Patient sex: M
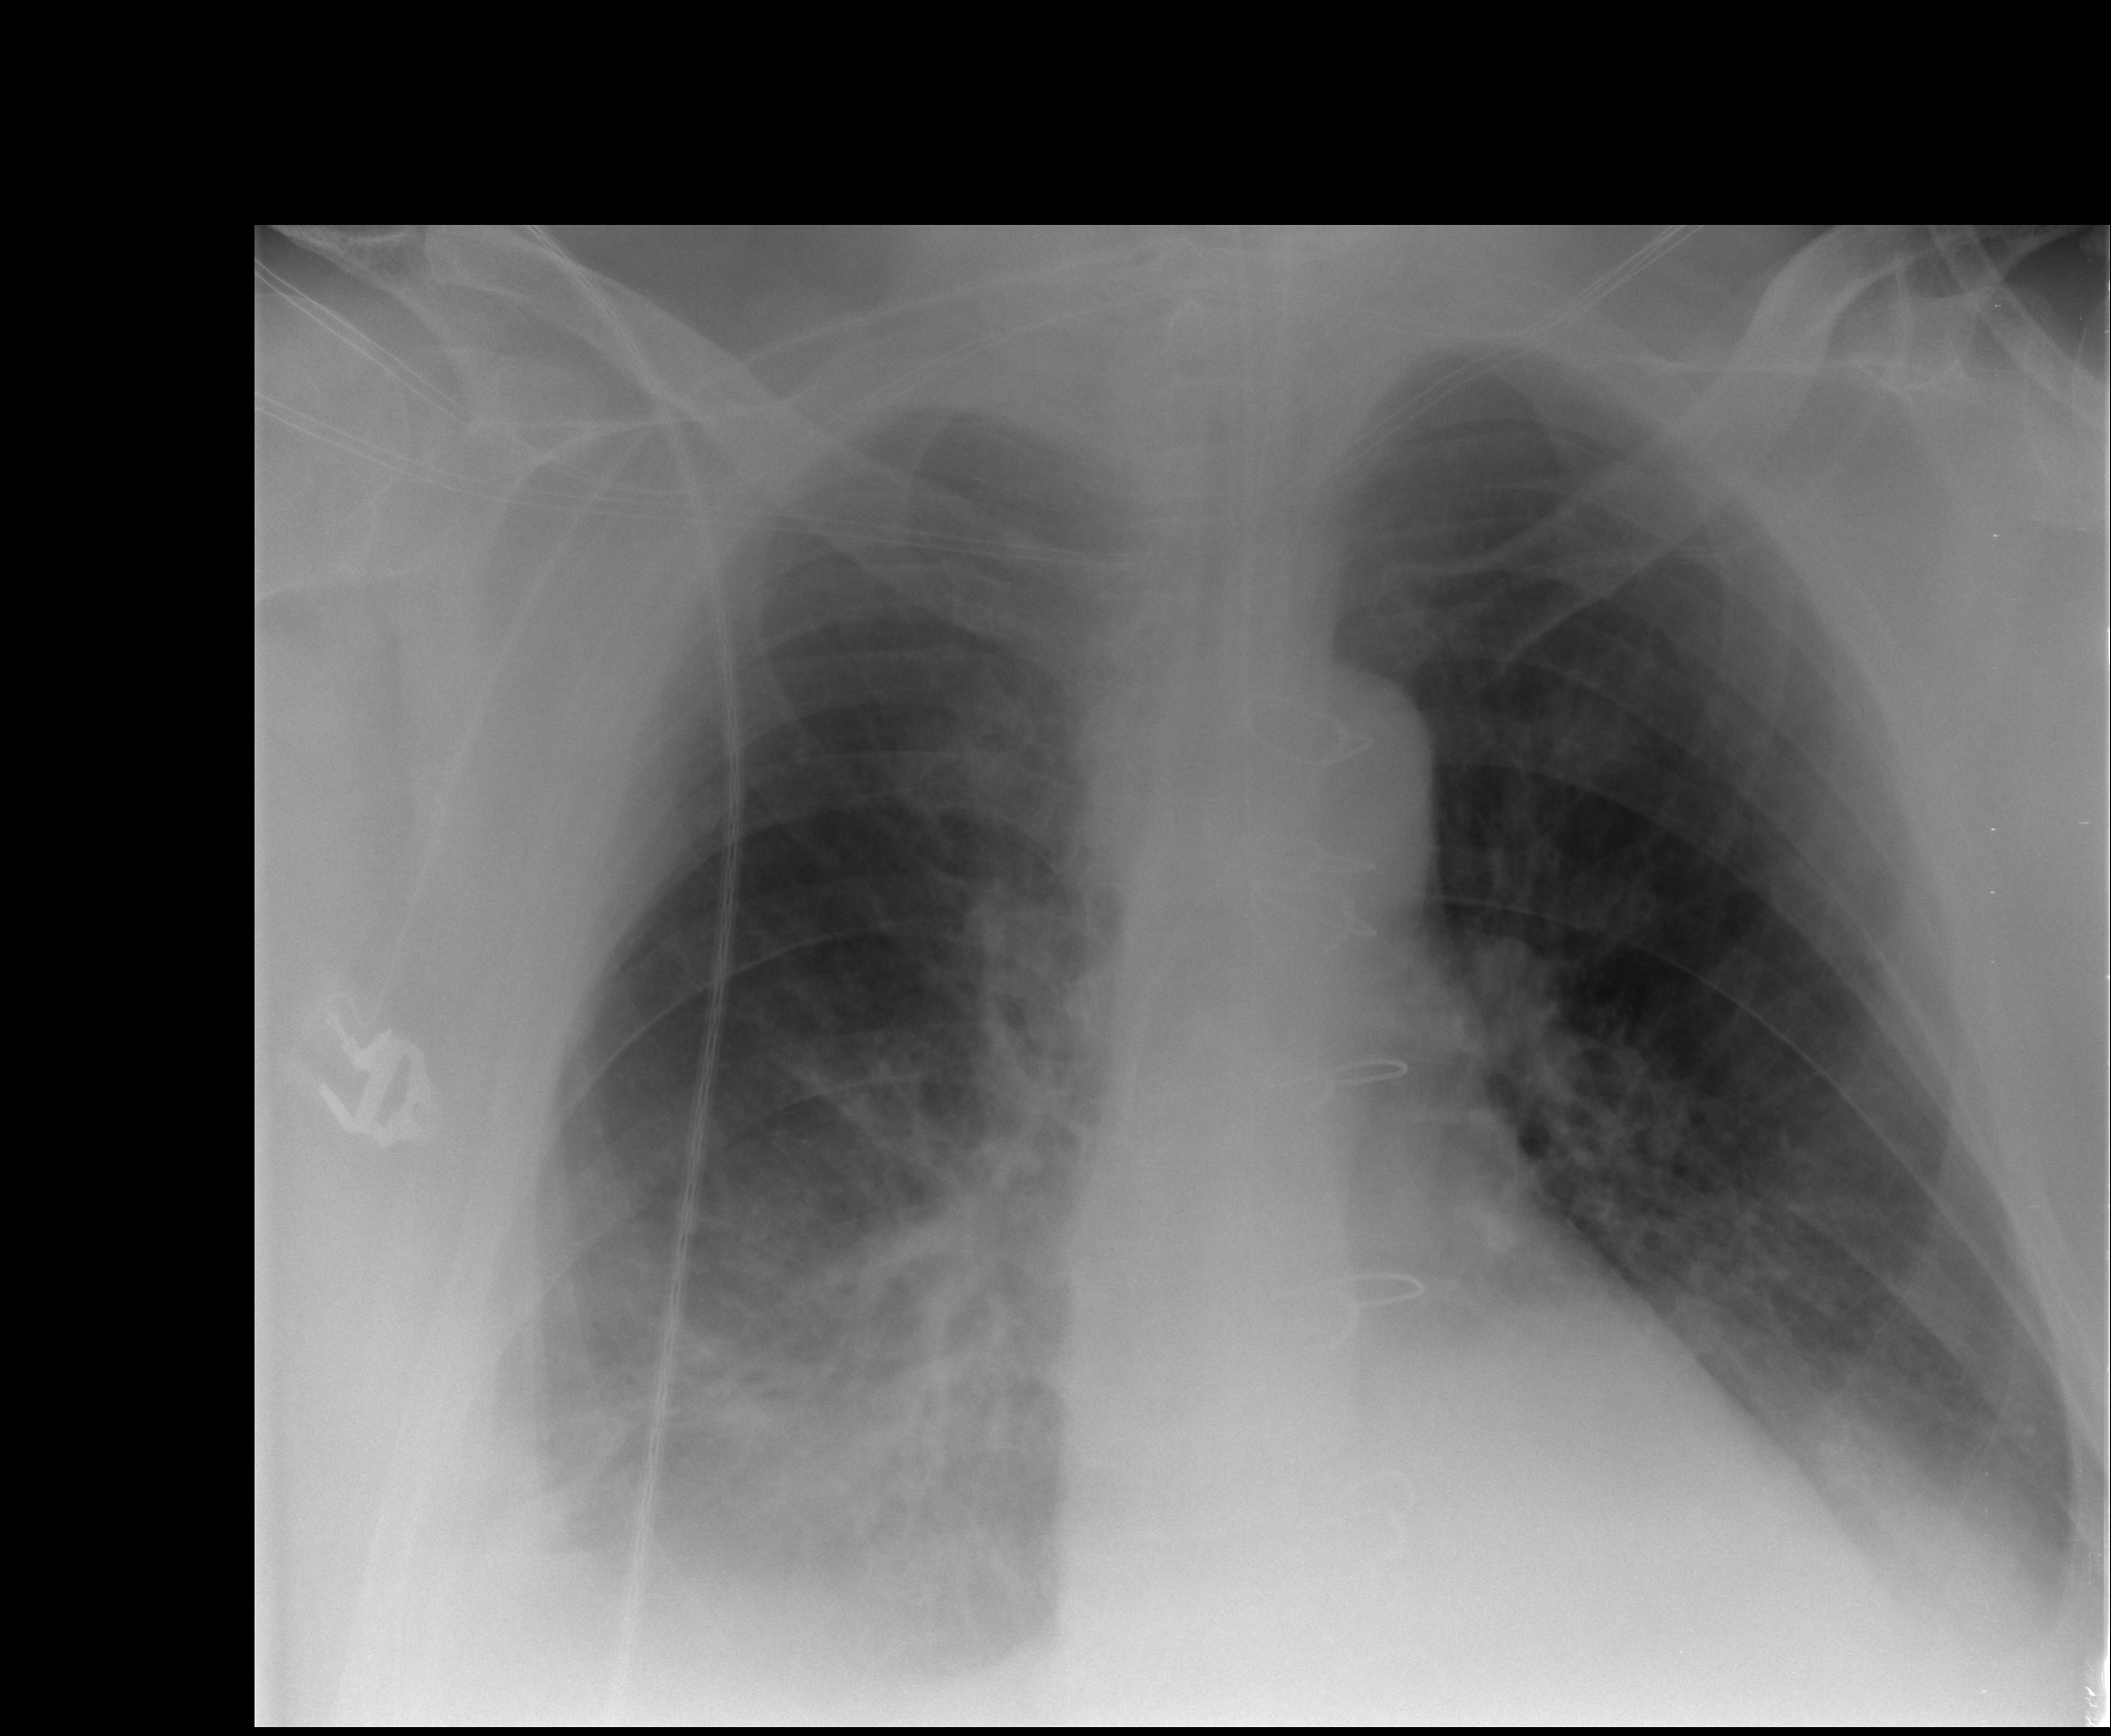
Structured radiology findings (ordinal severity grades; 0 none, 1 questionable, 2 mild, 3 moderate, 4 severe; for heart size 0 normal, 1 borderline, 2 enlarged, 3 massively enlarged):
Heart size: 0
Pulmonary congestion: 2
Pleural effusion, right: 2
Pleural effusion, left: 2
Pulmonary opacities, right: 3
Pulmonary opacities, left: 2
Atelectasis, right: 2
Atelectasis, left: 2